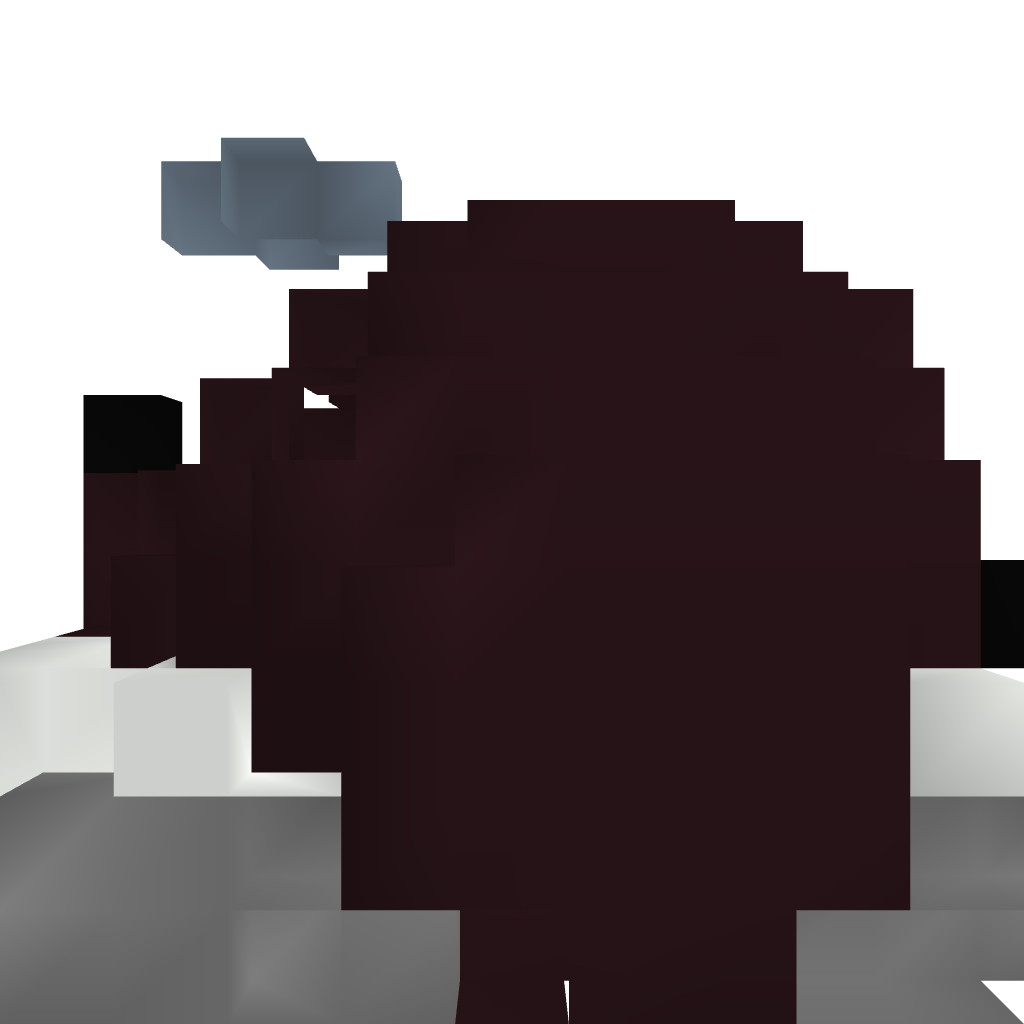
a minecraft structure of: Forge